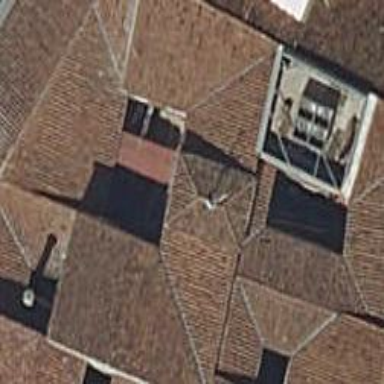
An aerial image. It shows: Residential building with brown roof.